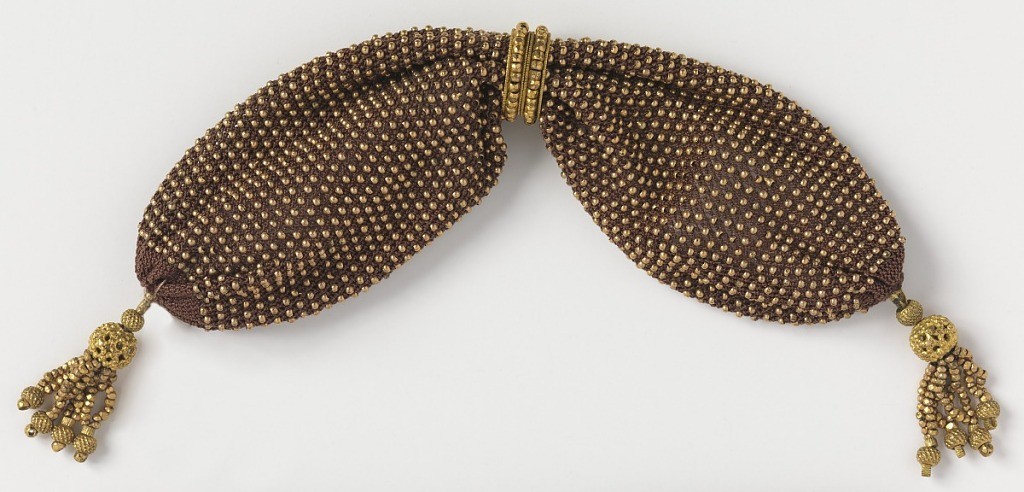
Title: Miser's purse
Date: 1800–1810
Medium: silk, metal beads Technique: netting
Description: Netted brown silk, evenly ornamented with gold beads.  Side opening controlled by two gold rings.  Small gold ball and bead tassel drops at each end.